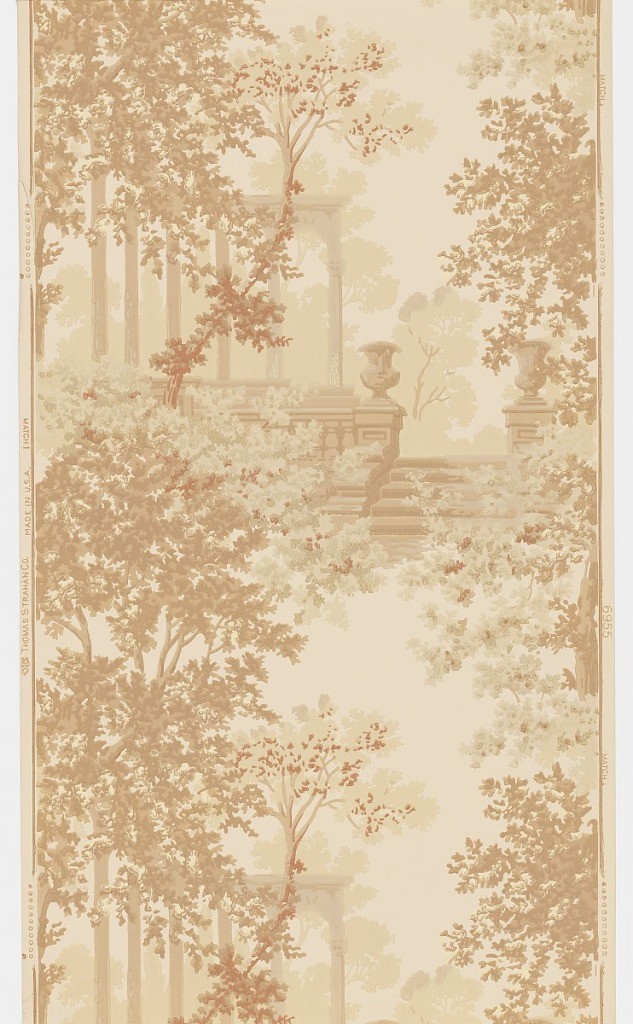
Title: Sidewall
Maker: Thomas Strahan & Co., Manufactory
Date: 1900–1920
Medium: Machine-printed
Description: On cream ground, landscape design printed in shades of beige and brown. Setting includes trees, garden stairs, urns and columns.